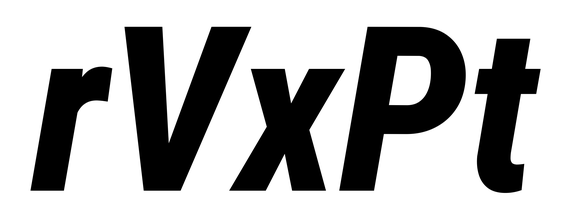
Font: Roboto-Italic_Condensed_ExtraBold_Italic